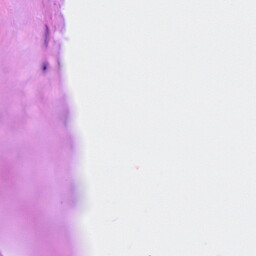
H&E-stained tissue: Breast